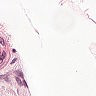
Metastatic tissue present: no